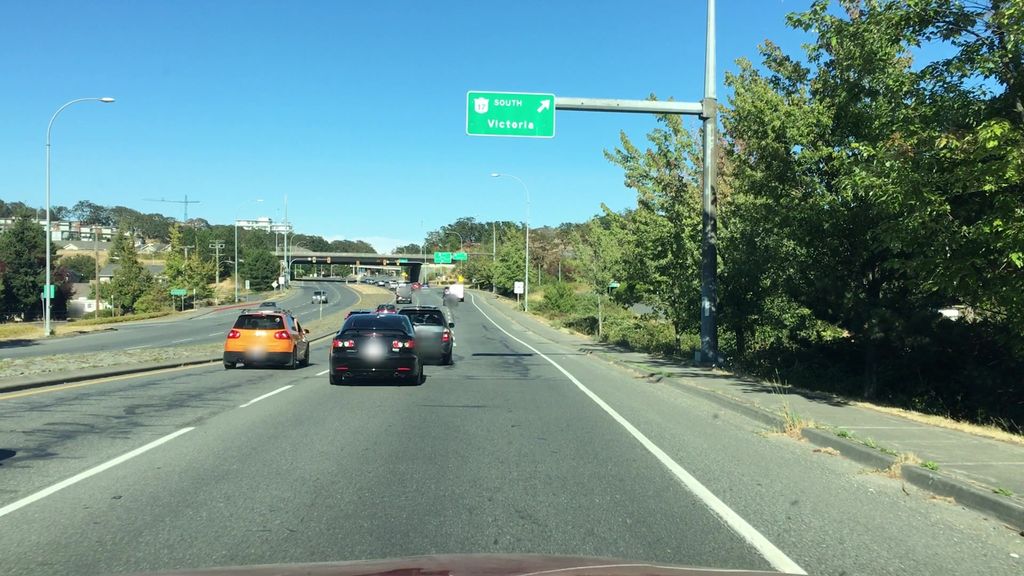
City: victoria